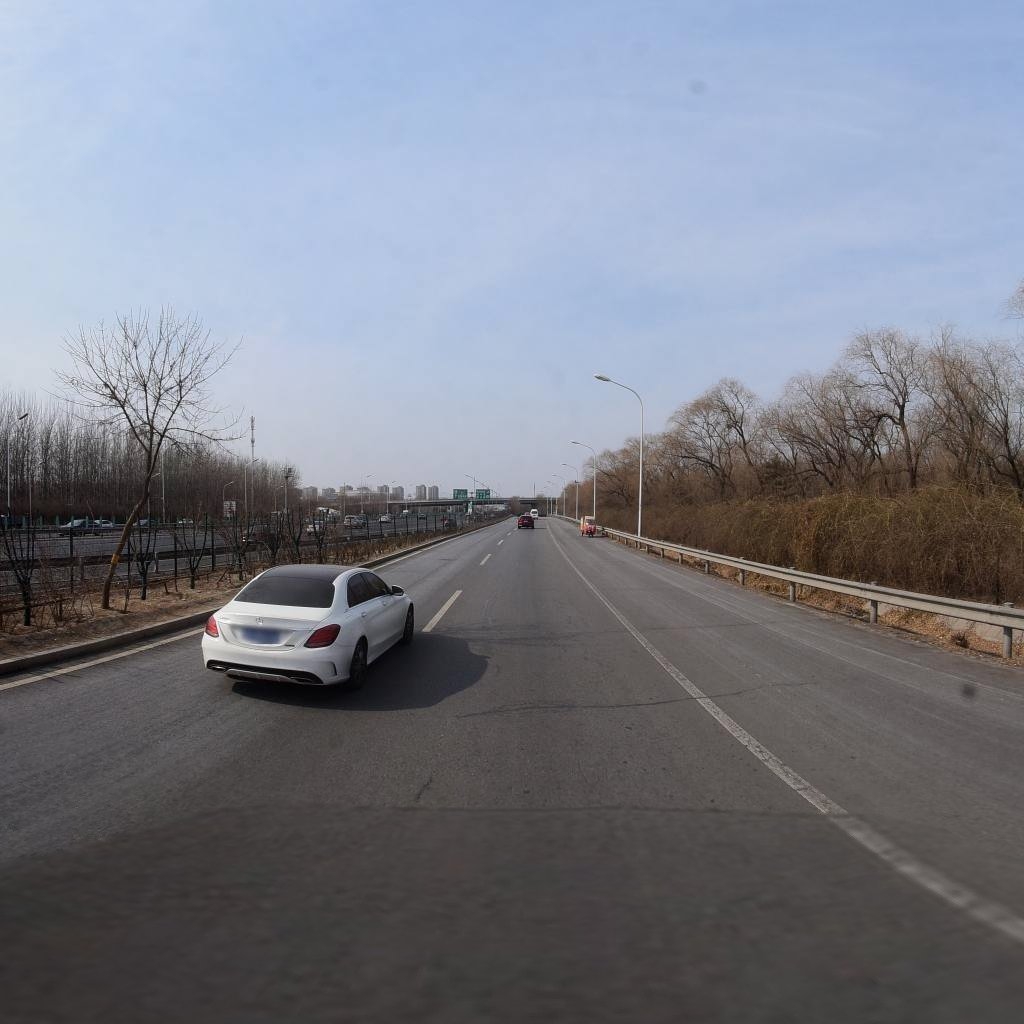
Region: Chaoyang
Road damage annotations: longitudinal crack, transverse crack, transverse crack